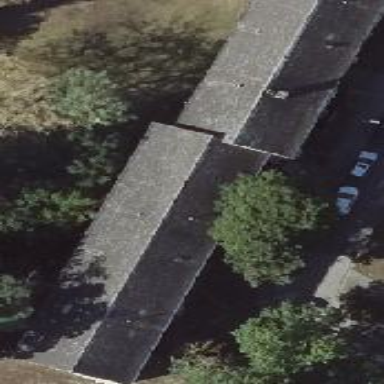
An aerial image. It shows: Residential building with gabled roof.